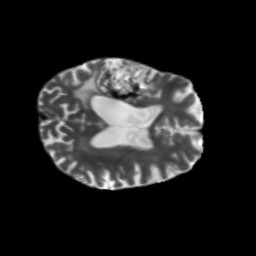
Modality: T2w
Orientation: axial
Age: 68
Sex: male
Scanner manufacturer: siemens
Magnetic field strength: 3 T
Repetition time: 5.47 s
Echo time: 0.0854 s